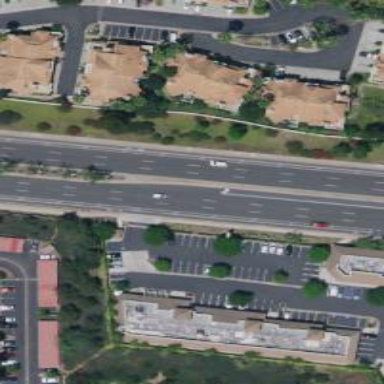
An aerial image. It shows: Primary highway with asphalt surface and separate sidewalk.